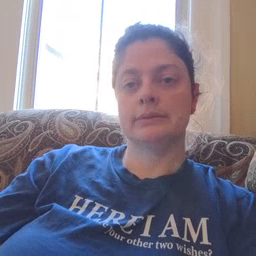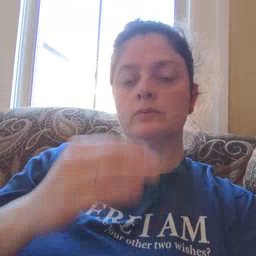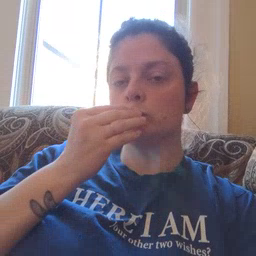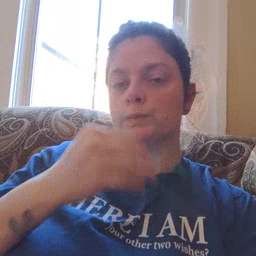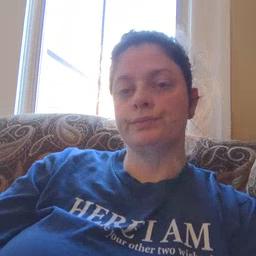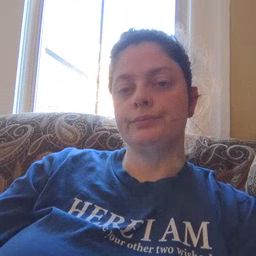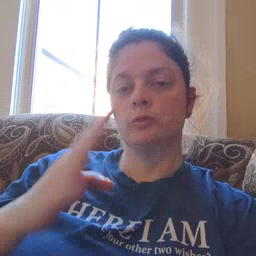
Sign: food